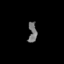
Tissue: prostate
Cell type: T cells
Senescence score: 0.7215
Nuclear area (px): 171
Mean DAPI intensity: 112.632